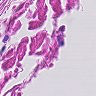
Metastatic tissue present: no